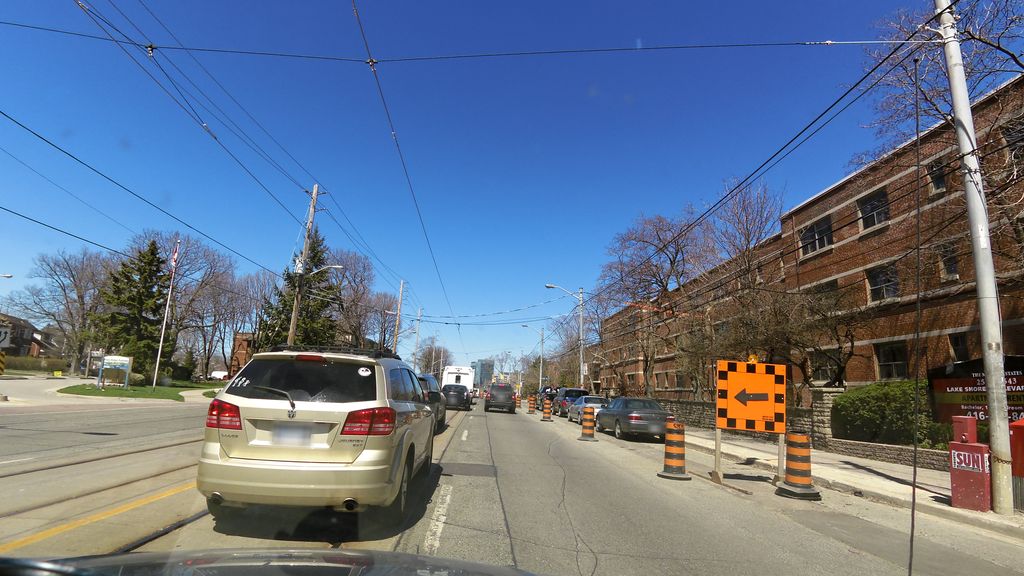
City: toronto